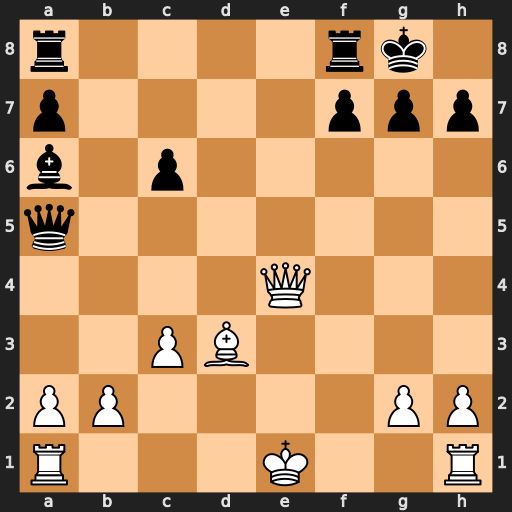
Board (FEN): r4rk1/p4ppp/b1p5/q7/4Q3/2PB4/PP4PP/R3K2R
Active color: w
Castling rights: KQ
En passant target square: -
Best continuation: Qxh7#